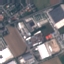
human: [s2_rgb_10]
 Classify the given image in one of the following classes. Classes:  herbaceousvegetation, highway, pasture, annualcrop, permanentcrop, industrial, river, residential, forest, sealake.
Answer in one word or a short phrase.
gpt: Industrial